Question: guys i have a case like this, i want to eliminate the item in A that are not in B () so that i will get a result like query C
but after that i want to sort the item per TID in query C according to the query B
then after it's been sorted it will look like
let's says for example ACD --> ADC ()
it's sorted according to query B and by transaction
and if item in query A didn't matched at all with query b, i wanted to deleted it completely ()
here's the ilustration of my query

please help me solve this, my project has been stucked cause of this ..thx u
regards, me
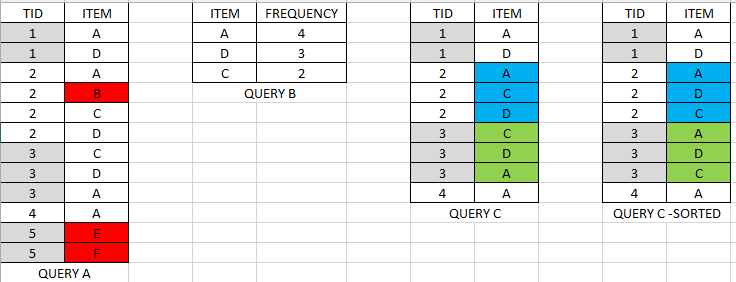
Answer: '''
SELECT A.TID,A.ITEM
FROM (QueryA) A
INNER JOIN (QueryB) B ON (B.ITEM=A.ITEM)
ORDER BY A.TID,B.FREQUENCY DESC
'''
this will give you QueryC-Sorted by first TID, then Frequency Descending.
I am assuming you're trying to get to QueryC-Sorted without actually trying to delete rows from QueryA in the database.
as you commented, and seeing your query maybe you can run this one
'''
SELECT kode_faktur AS TID,
kode_brg AS ITEM,
COUNT( kode_brg ) AS support
FROM detail
GROUP BY TID,ITEM
HAVING support >= 100
ORDER BY TID, support DESC
'''
if that doesn't give you what you want you can try this one
'''
SELECT A.kode_faktur AS TID,A.kode_brg AS ITEM
FROM detail A
INNER JOIN
( SELECT kode_brg AS ITEM, COUNT( kode_brg ) AS support
FROM detail GROUP BY kode_brg HAVING support >=100
)B ON (B.ITEM = A.kode_brg)
ORDER BY A.kode_faktur,B.support DESC
'''